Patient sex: M
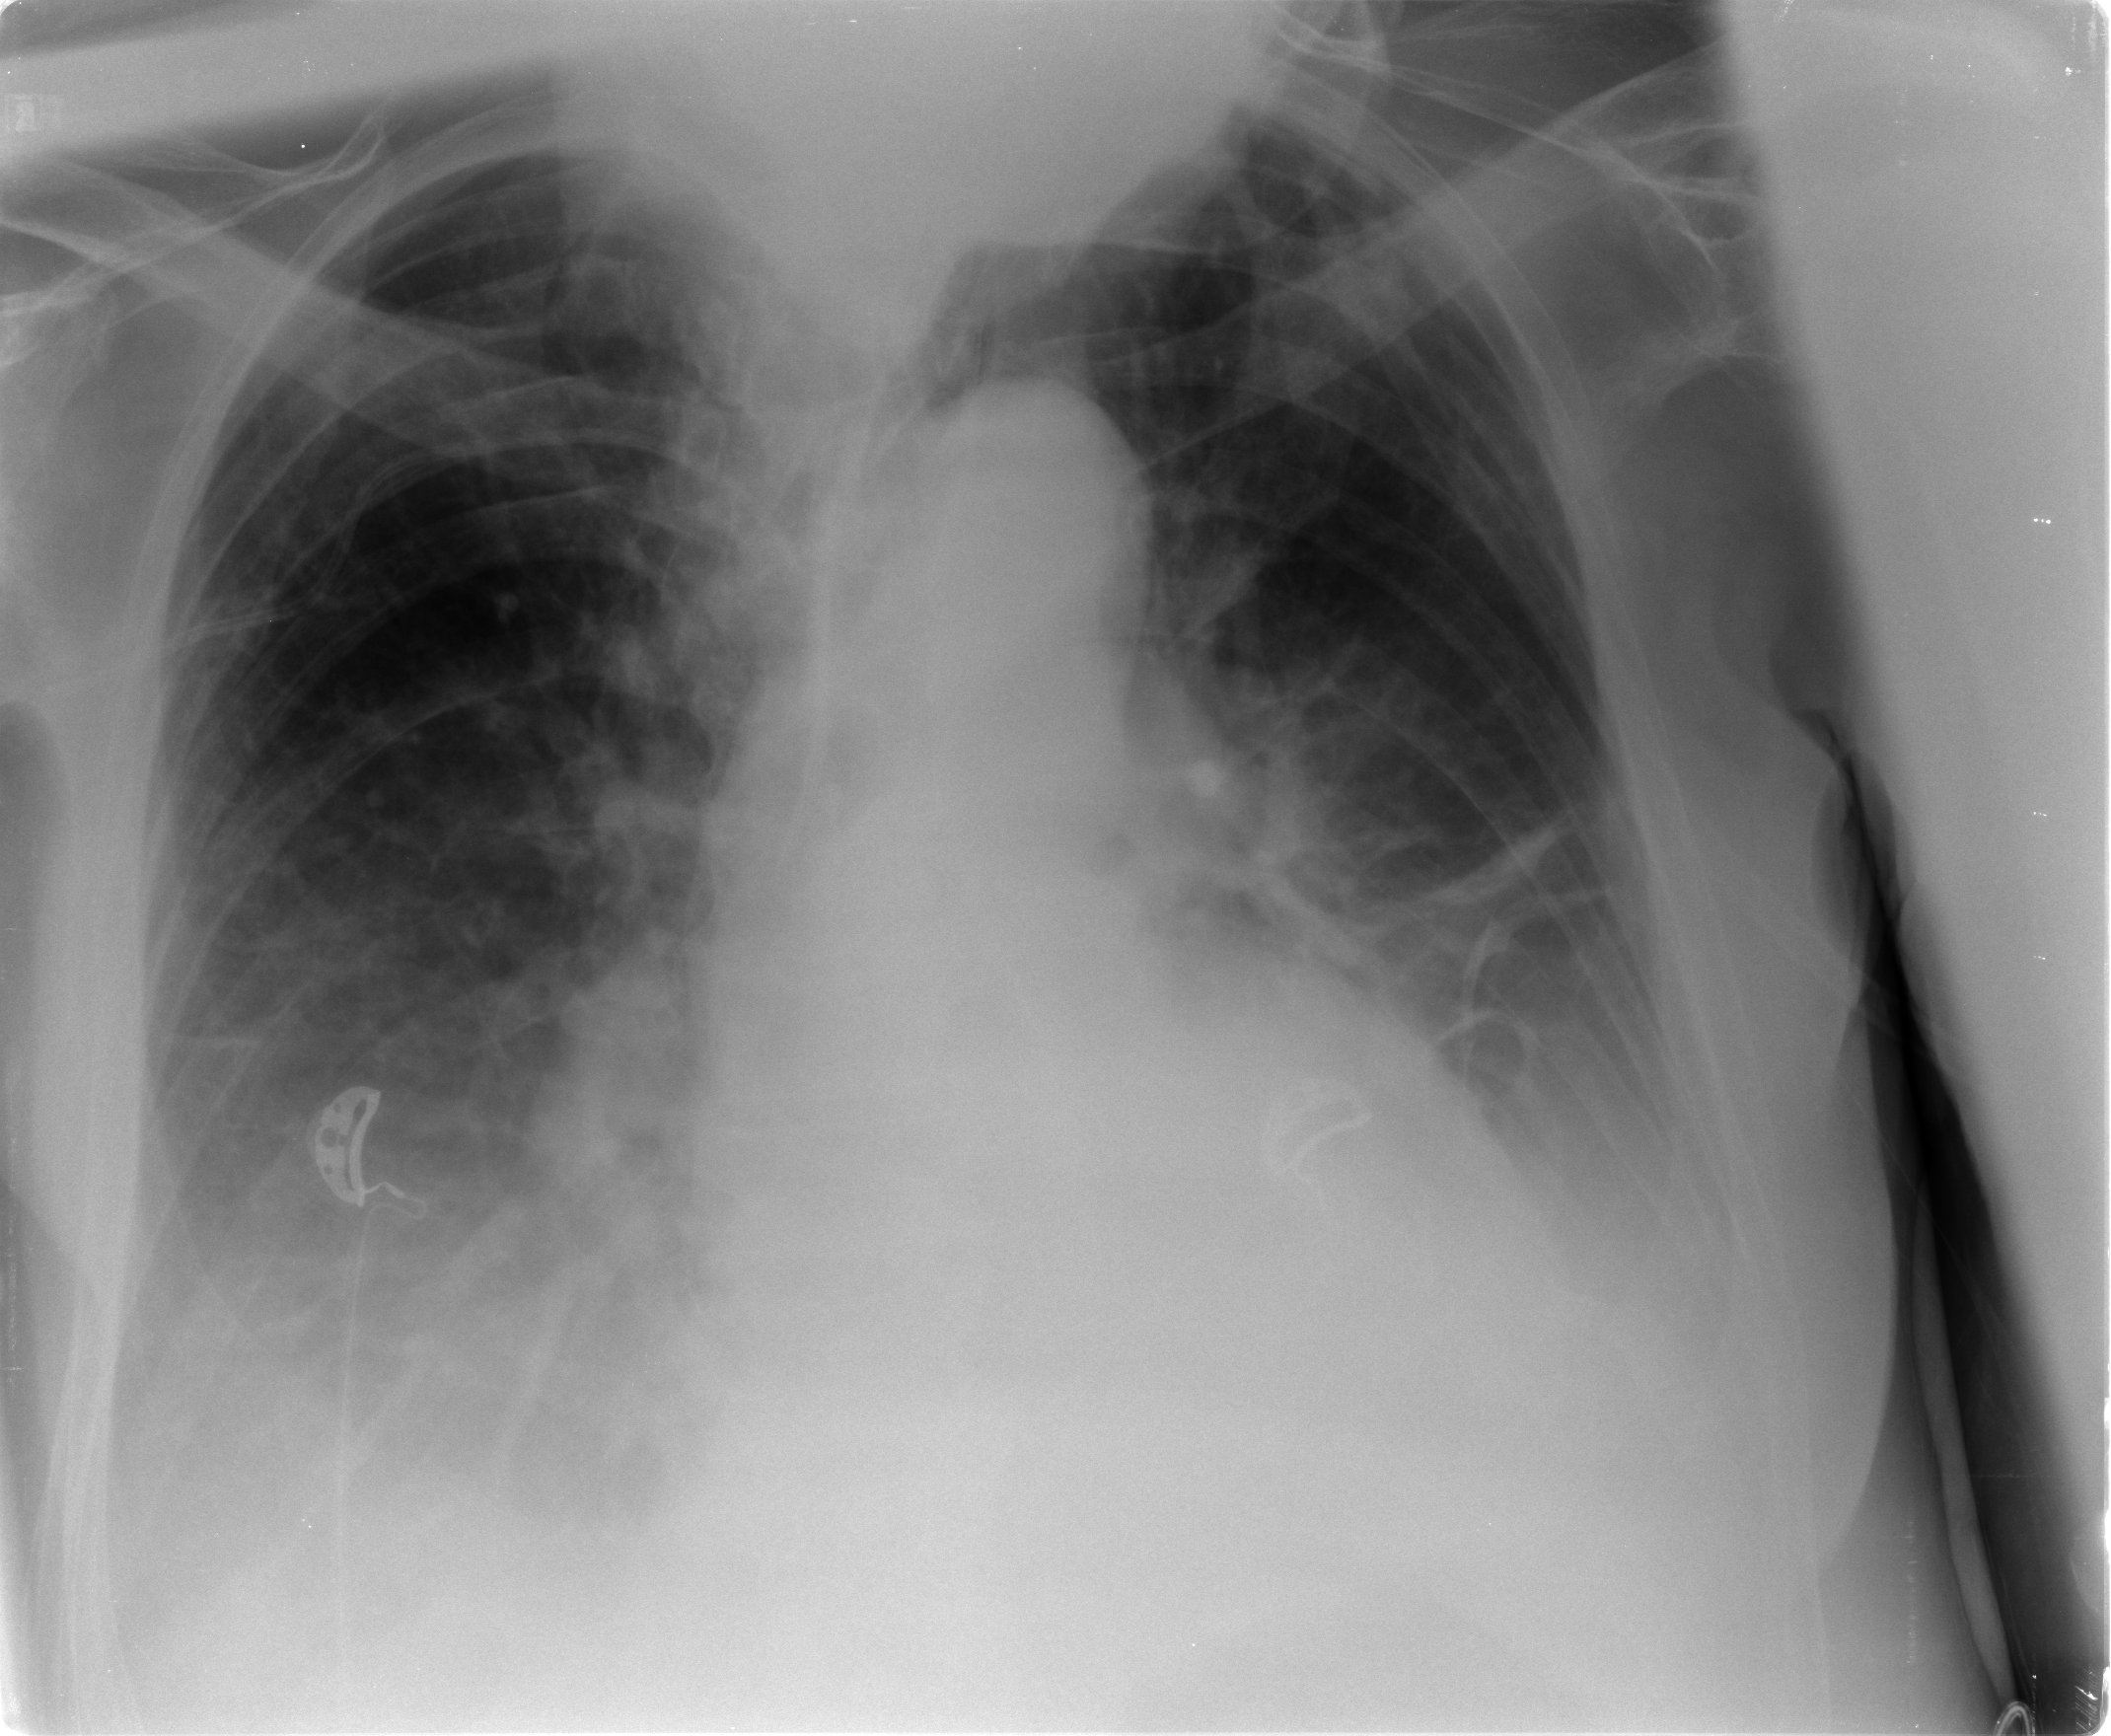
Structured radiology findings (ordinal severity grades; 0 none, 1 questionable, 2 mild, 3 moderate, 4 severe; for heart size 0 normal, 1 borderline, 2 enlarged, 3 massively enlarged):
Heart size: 2
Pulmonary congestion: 1
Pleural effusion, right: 3
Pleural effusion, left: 3
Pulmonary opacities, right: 0
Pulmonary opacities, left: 0
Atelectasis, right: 2
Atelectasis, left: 2